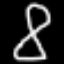
Label: hourglass